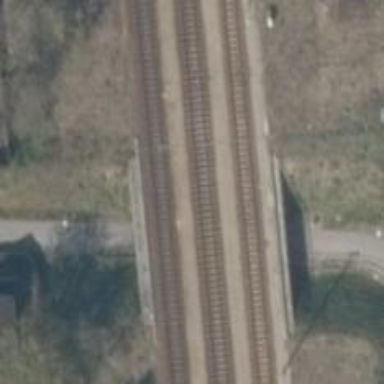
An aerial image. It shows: Bridge over electrified railway with contact line.